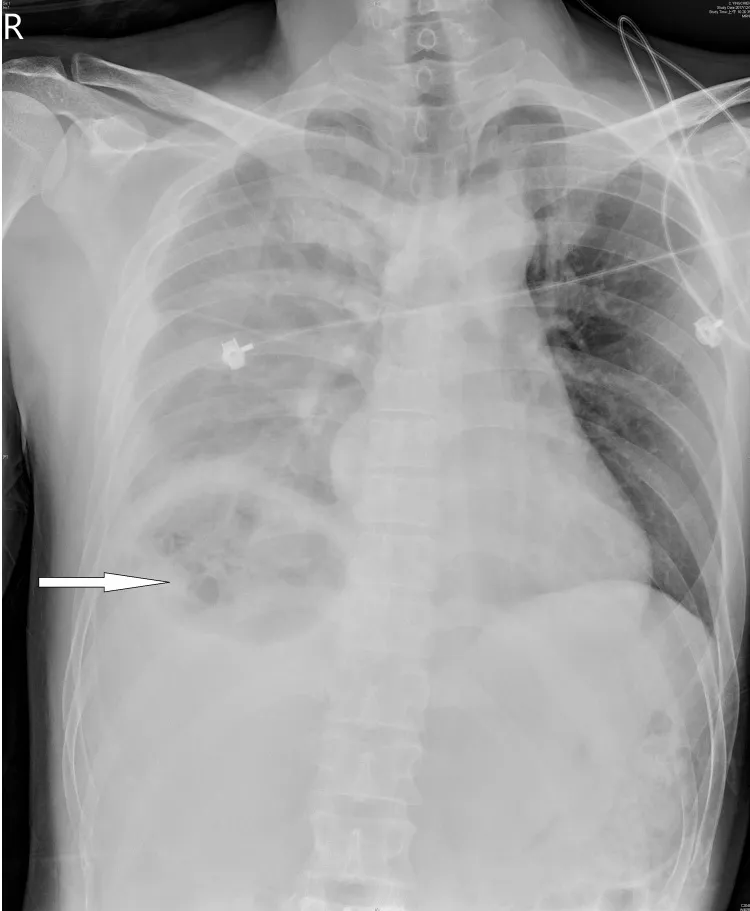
Chest radiography of the same patient performed 58 h after first abdominal computed tomography scan, showing right subphrenic abnormal entrapped air (arrow).
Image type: radiology (x_ray)